Question: I have developed one application successfully I want to store the database in drop box. So I am using dropbox-android-sdk-1.5.4 example which is working fine to me.
My problem is when I integrate this sdk example application in my application and make a login process at that time it show one error:
>

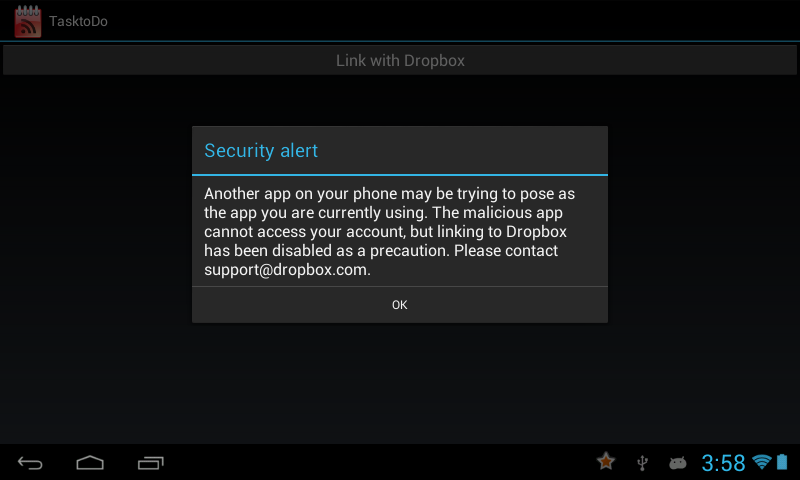
Answer: Just a guess, but I think this might happen if you tried to reuse the app key and secret from the sample app in your own app, rather than creating a new application via <URL> and using that key and secret.